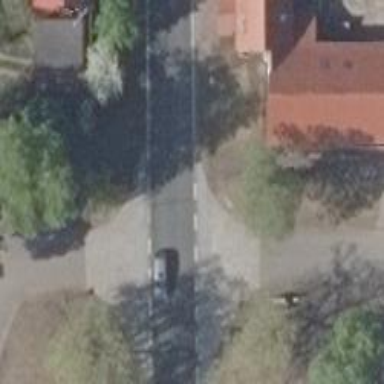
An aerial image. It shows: Sidewalk.